Question: ## PROBLEM: The images change, but not in the appropriate time.
Hereby the 'CountDownTimer' class reference:
>
## CountDownTimer
'CountDownTimer(long millisInFuture, long countDownInterval)''millisInFuture' .'countDownInterval' . Source: <URL>
Assuming that I have the following two images:
-
And I want to change between them every 1 second,
what am I doing wrong here? Can someone give me a direction?
'''
blinkingAlarm = new CountDownTimer(1000,1000) {
boolean switchImage = false;
@Override
public void onTick(long millisUntilFinished) {
if(!switchImage)
{
button1.setBackgroundResource(R.drawable.image1);
}
else if(switchImage)
{
button1.setBackgroundResource(R.drawable.image2);
}
// Flip
switchImage = (!switchImage);
}
@Override
public void onFinish() {
// Loop
blinkingAlarm.start();
}
};
'''
The method is being called by
'''
@Override
public void onClick(View v) {
switch(v.getId())
{
case R.id.button1:
blinkingAlarm.start();
break;
}
}
'''
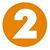
Answer: Just use handler and postDelayed instead CountDownTimer.
In your class add this variables:
'''
private boolean switchImage = false;
private Handler handler;
'''
Then use this code:
'''
handler = new Handler();
Runnable changeImage = new Runnable() {
@Override
public void run() {
if(!switchImage){
button1.setBackgroundResource(R.drawable.image1);
switchImage = true;
} else {
button1.setBackgroundResource(R.drawable.image2);
switchImage = false;
}
handler.postDelayed(this, 1000);
}
};
handler.postDelayed(changeImage, 1000);
'''